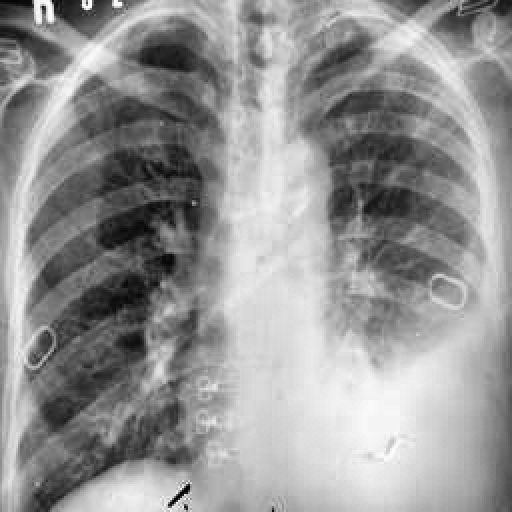
Finding: TUBERCULOSIS